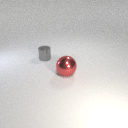
small gray metal cylinder to the left of large red metal sphere